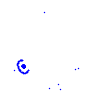
Particle: kaon